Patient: sex M, age 61
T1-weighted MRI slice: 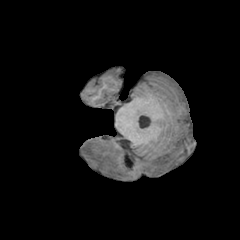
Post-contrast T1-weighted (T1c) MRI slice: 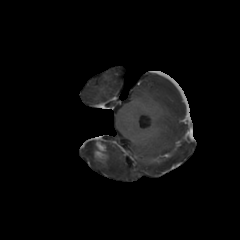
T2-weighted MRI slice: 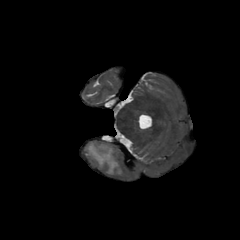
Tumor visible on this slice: yes
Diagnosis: Glioblastoma, IDH-wildtype
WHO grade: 4